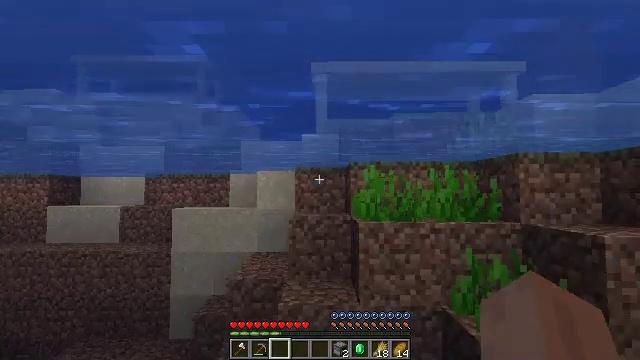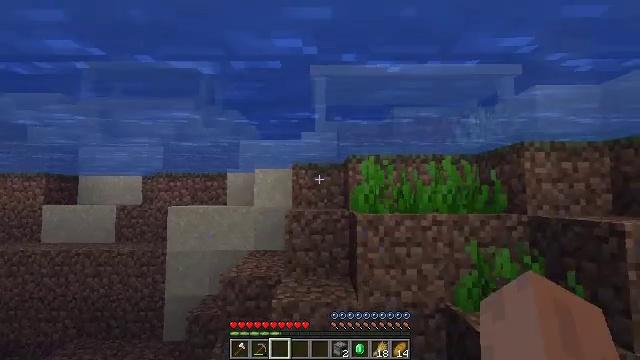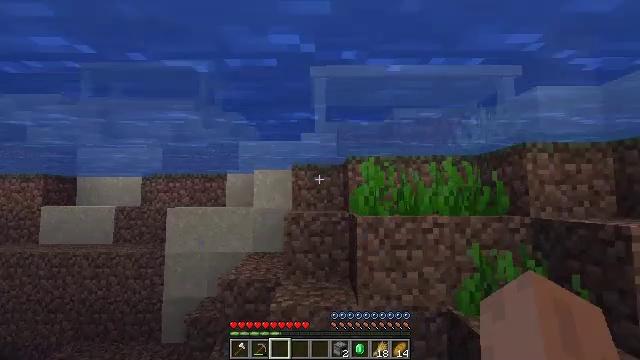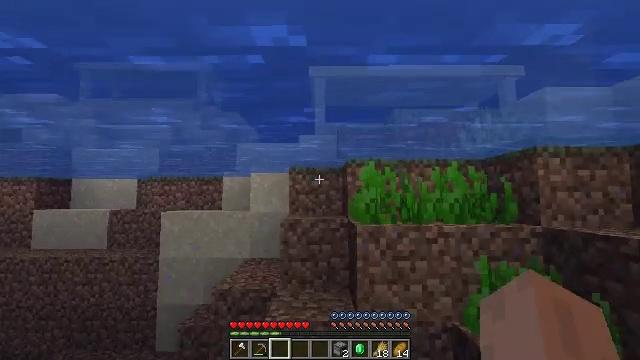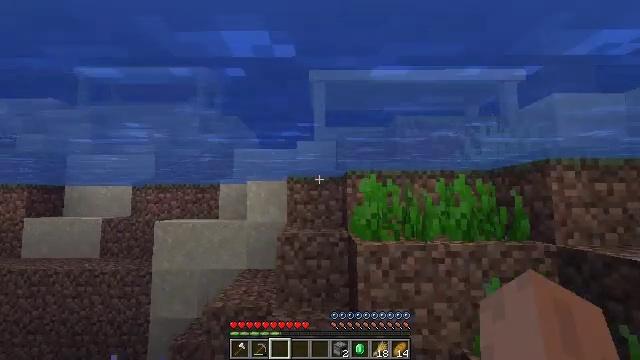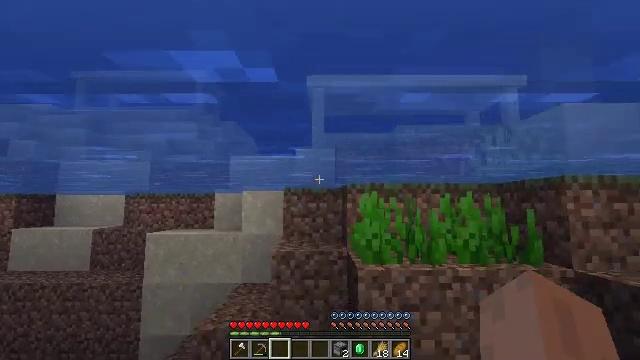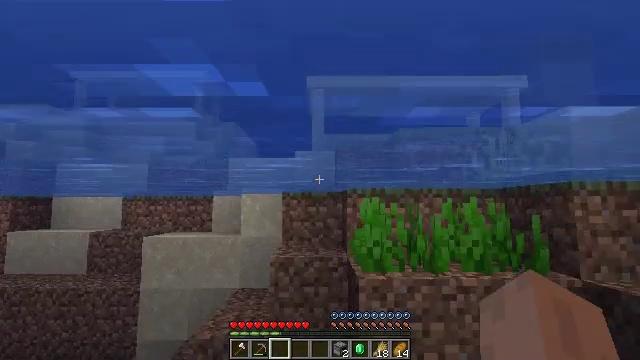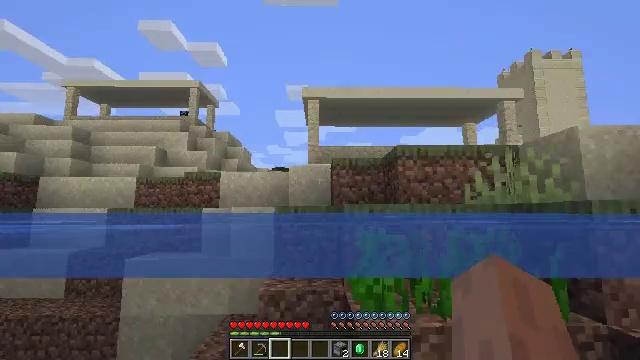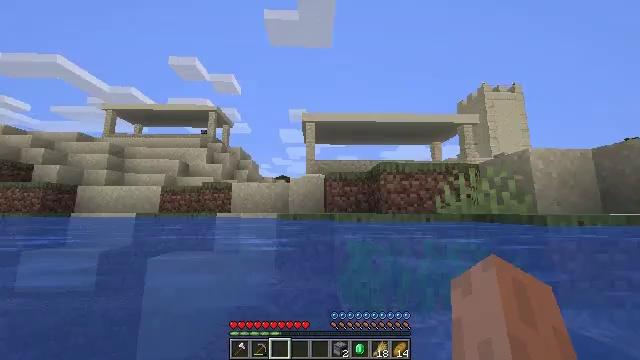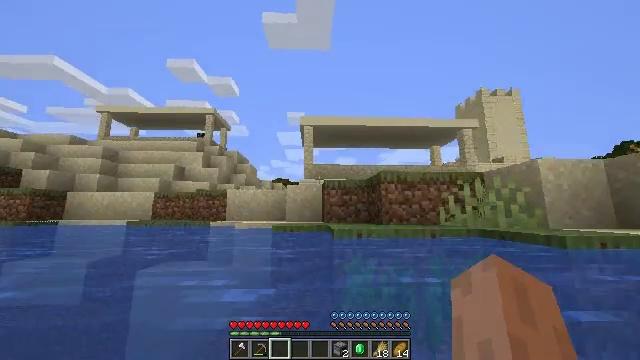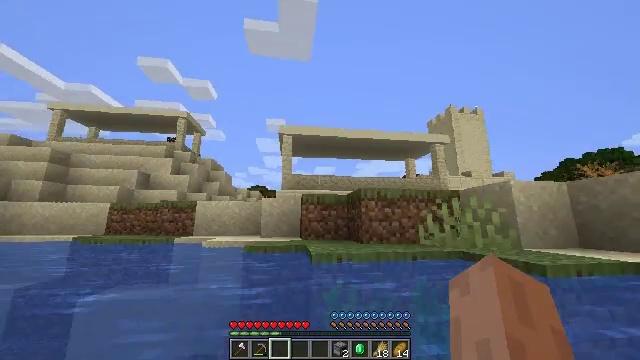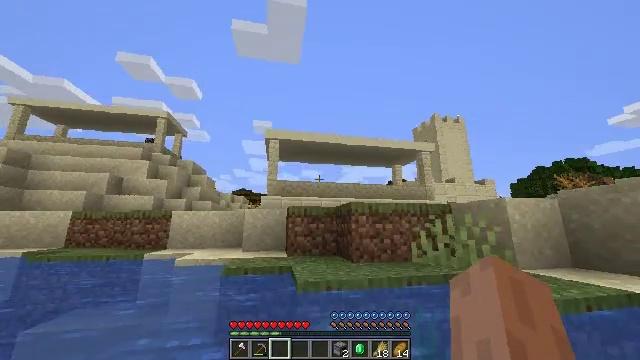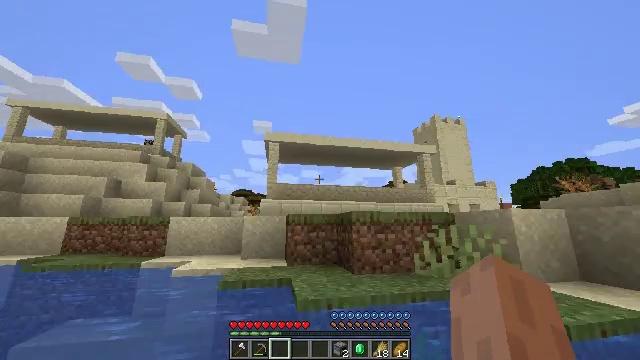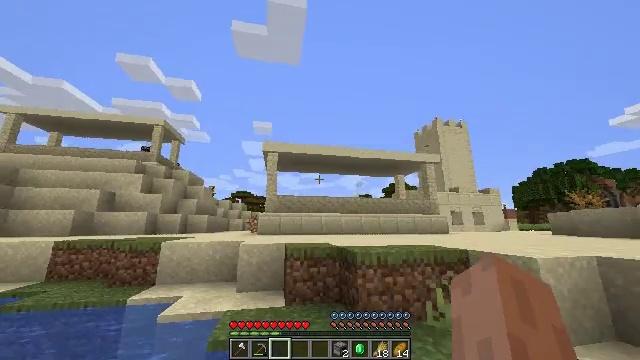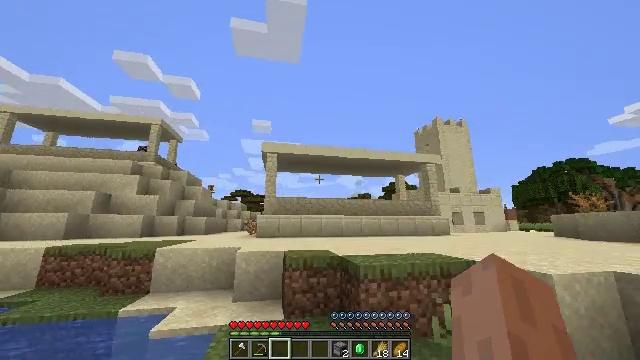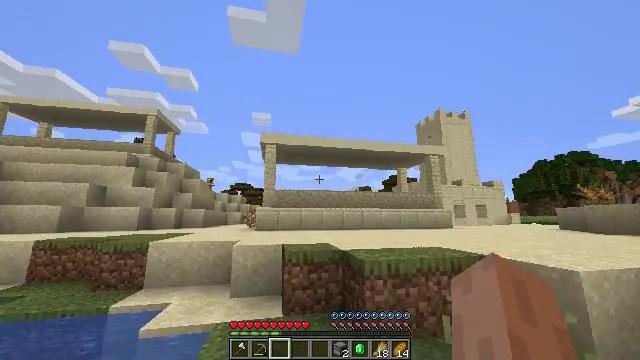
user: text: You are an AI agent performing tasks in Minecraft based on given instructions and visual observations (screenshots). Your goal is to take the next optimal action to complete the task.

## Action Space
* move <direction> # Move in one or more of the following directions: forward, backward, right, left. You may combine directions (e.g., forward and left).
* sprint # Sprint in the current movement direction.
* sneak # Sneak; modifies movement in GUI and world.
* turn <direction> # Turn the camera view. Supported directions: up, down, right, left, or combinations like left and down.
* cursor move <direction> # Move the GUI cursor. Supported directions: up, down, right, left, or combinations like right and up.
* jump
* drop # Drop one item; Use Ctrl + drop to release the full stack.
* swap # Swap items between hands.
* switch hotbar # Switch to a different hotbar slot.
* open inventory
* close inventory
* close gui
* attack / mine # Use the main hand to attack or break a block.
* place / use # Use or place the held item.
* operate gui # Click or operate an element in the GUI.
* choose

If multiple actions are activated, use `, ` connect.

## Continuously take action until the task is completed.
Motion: motion action
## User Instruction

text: Break the green bed to move it.
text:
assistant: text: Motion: move forward, sprint, turn up, jump
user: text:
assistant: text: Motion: move forward, sprint, jump
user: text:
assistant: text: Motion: move forward, sprint, jump
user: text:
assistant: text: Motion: move forward, sprint, jump
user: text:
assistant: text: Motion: move forward, sprint, jump
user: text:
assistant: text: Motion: move forward, sprint, jump
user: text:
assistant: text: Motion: move forward, sprint, turn up, jump
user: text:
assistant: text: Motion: move forward, sprint, turn right and up, jump
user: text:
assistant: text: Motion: move forward, sprint, jump
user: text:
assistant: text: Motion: move forward, sprint, turn right and up, jump
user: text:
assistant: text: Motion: move forward, sprint, turn right, jump
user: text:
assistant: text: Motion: move forward, sprint, jump
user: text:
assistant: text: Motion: move forward, sprint, jump
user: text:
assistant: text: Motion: move forward, sprint, jump
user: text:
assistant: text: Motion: move forward, sprint, turn down, jump
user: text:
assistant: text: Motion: move forward, sprint, turn down, jump
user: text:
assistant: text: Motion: move forward, sprint, turn right and down, jump
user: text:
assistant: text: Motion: move forward, sprint, turn down, jump
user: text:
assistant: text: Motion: move forward, sprint, turn down, jump
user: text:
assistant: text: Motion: move forward, sprint, jump
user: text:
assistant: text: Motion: move forward, sprint, jump
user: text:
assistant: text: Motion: move forward, sprint, jump
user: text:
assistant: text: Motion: move forward, sprint, jump
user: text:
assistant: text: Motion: move forward, sprint, turn down, jump
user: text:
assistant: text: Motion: move forward, sprint, turn down, jump
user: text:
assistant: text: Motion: move forward, sprint, jump
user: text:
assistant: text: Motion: move forward, sprint, jump
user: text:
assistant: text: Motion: move forward, sprint, jump
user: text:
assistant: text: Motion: move forward, sprint, jump
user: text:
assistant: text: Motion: move forward, sprint, turn right and down, jump